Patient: sex M, age 79
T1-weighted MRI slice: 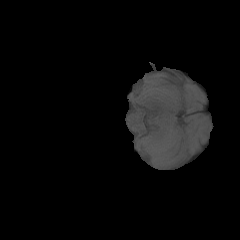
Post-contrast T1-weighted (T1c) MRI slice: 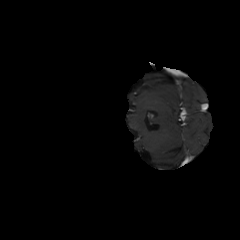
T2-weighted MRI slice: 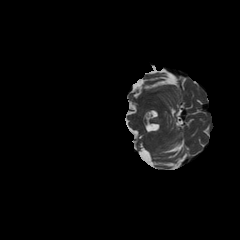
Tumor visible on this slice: no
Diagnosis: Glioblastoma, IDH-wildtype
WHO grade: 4